Question: I have a black background image with a curved shape consisting of white dots, points. The shape is a closed irregular curve. I have coordinates of these white points. I've been looking for a way to "connect" these dots, to close this line to make shape a closed curve. I can't use dilation and erosion because i need those existing location preserved.
Any ideas?
Example image:

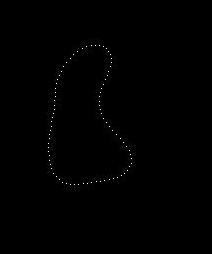
Answer: This will work if you get the row,column coordinates in an ordered list:
1) Use 'roipoly' to make a mask. From 'roipoly' help:
'BW = roipoly(I, c, r)' returns the ROI specified by the polygon described by vectors c and r, which specify the column and row indices of each vertex, respectively. c and r must be the same size.
2) Use 'edge' on the 'BW' mask. That will give you a logical map with lines connecting the given points.
Alternatively) Use 'impoly' to create an 'imroi' instance, which is an object and has lots of methods (functions) that can be used on it. This is a more complicated approach that will result in the same thing, but you might be interested in it because it's neat.
Both approaches depend on you having the points in an ordered list.